Interaction volume radius: 5 \u00c5
Interaction volume height: 25 \u00c5
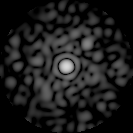
Disorder parameter: 0.7646